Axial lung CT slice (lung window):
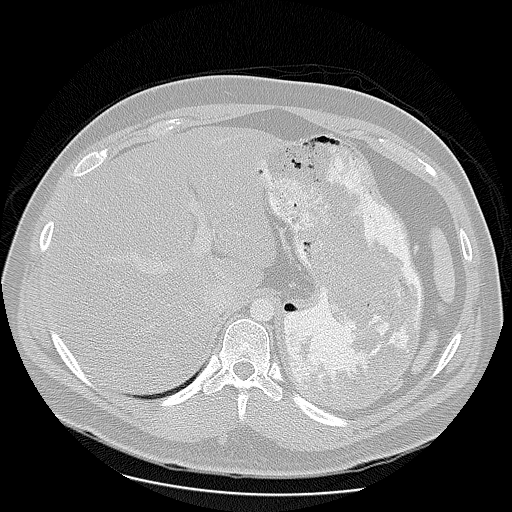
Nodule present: no